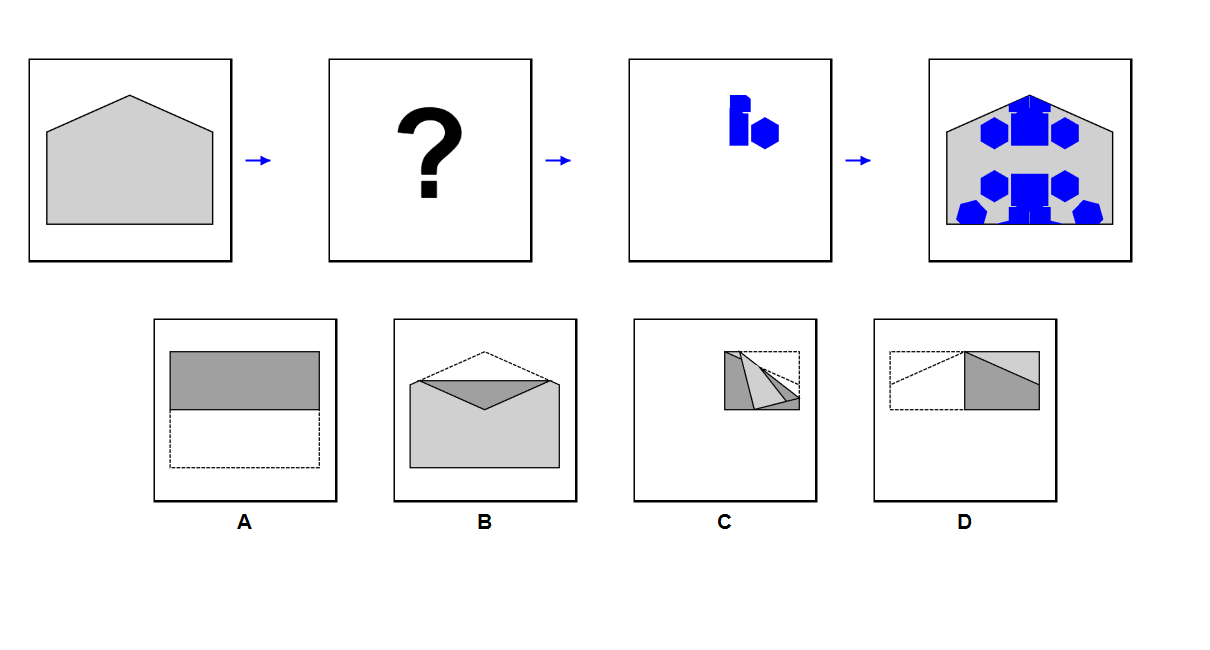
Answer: B